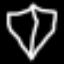
Label: diamond